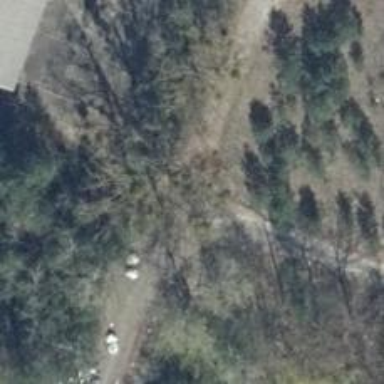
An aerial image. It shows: Concrete service road.